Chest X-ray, PA view. Patient: 68 years old, sex M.
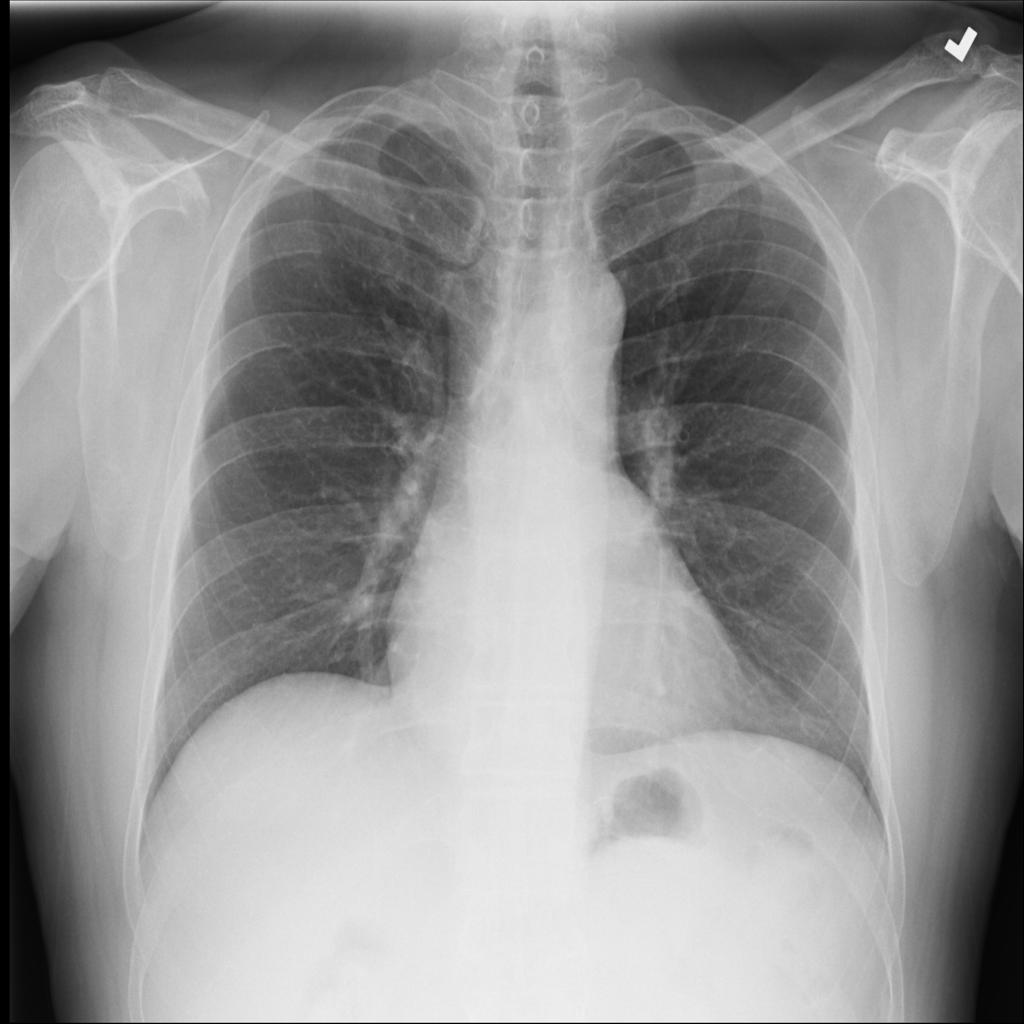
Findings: No Finding